Question: All works fine for me as the title says, but the problem is with .
What I am getting:
<URL>
What I want:
<URL>
The Code I am executing:
'''
<?php
$id = $rowpt['Id'];
$lstmt = $user_home->runQuery("SELECT * FROM received WHERE Id = :fn");
$lstmt->bindParam(':fn',$id);
$lstmt->execute();
// Left Hand Side Columns
while($lrow=$lstmt->fetch(PDO::FETCH_ASSOC))
{
extract($lrow);
?>
<tr>
<td><?php echo $Date; ?></td>
<td><?php echo $Reason; ?></td>
<td><?php echo $Amnt; ?></td>
<td></td><td></td><td></td><td></td>
</tr>
<?php
}
$lstmtc = $user_home->runQuery("SELECT * FROM payment WHERE Id = :fn ORDER BY Sr ASC");
$lstmtc->bindParam(':fn',$id);
$lstmtc->execute();
// Right Hand Side Columns
while($lrowc=$lstmtc->fetch(PDO::FETCH_ASSOC))
{
extract($lrowc);
?>
<tr>
<td></td><td></td><td></td><td></td>
<td><?php echo $Date; ?></td>
<td><?php echo $Reason; ?></td>
<td><?php echo $Amnt; ?></td>
</tr>
<?php
}
?>
'''
What changes should I make in the code, so that I get my expected results?
After executing codes provided at <URL> worked fine. After increasing some more rows I got the result as:

> The right column is repeated
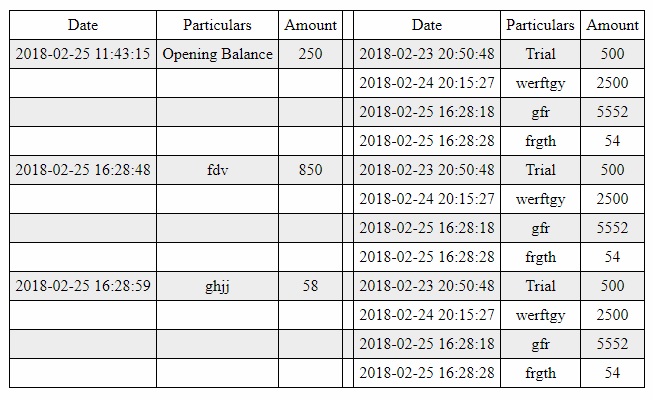
Answer: Your issue is with your table structure.
Your first query outputs a table as so;
'''
<tr>
<td><?php echo $Date; ?></td>
<td><?php echo $Reason; ?></td>
<td><?php echo $Amnt; ?></td>
<td></td><td></td><td></td><td></td>
</tr>
'''
This is 3 populated cells followed by 4 unpopulated cells on one row, then you close the row for the table and go to the next part on the second SQL transaction.
'''
<tr>
<td></td><td></td><td></td><td></td>
<td><?php echo $Date; ?></td>
<td><?php echo $Reason; ?></td>
<td><?php echo $Amnt; ?></td>
</tr>
'''
This is on a new row, you are putting 4 unpopulated cells followed by 3 populated ones. Thus your transaction table is a bit off.
As to how to solve it, it might be best to look at doing your query as a join in order to get both received and payment table data and then construct the table.
Here is an article/guide on doing joins for tables.
<URL>
---
Without proper knowledge of your setup, this is the best solution as close to your current implementation;
'''
<?php
$id = $rowpt['Id'];
$lstmt = $user_home->runQuery("SELECT * FROM received WHERE Id = :fn");
$lstmt->bindParam(':fn',$id);
$lstmt->execute();
while($left = $lstmt->fetch(PDO::FETCH_ASSOC)) {
extract($left);
echo "<tr>";
echo "<td>" . $left["date"] . "</td>" . "<td>" . $left["reason"] . "</td>" . "<td>" . $left["amnt"] . "</td>" . "<td></td>";
$tRow = 1;
$lstmtc = $user_home->runQuery("SELECT * FROM payment WHERE Id = :fn ORDER BY Sr ASC");
$lstmtc->bindParam(':fn',$id);
$lstmtc->execute();
while($right = $lstmtc->fetch(PDO::FETCH_ASSOC)) {
extract($right);
if ($right["id"] == $left["id"]) {
if ($tRow != 1) { echo "<tr><td></td><td></td><td></td><td></td>"; }
echo "<td>" . $right["date"] . "</td>" . "<td>" . $right["reason"] . "</td>" . "<td>" . $right["amnt"] . "</td>";
if ($tRow != 1) { echo "</tr>"; }
$tRow++;
}
}
echo "</tr>";
}
?>
'''
---
Update, after realizing exactly what you needed, I threw some tables together and put this together, I am using mariaDB and the joins I thought would work were not for some reason, so here we make two different calls, build both sides of the table and then output them together.
'''
<?php
// My test DB connection
$db = new PDO("mysql:dbname=test;host=localhost", "test", "test");
// ID we are looking for
$id = 1;
$received = "SELECT * FROM received WHERE id = :fn";
$payments = "SELECT * FROM payments WHERE id = :fn";
$dbQuery = $db->prepare($payments);
$dbQuery->bindParam(':fn', $id);
$dbQuery->execute();
$leftRows = [];
while ( $left = $dbQuery->fetch(PDO::FETCH_ASSOC) ) {
$leftRows[] = ("<td>" . $left["date"] . "</td>" . "<td>" . $left["reason"] . "</td>" . "<td>" . $left["amnt"] . "</td>" . "<td></td>");
}
$rightRows = [];
$dbQuery = $db->prepare($received);
$dbQuery->bindParam(':fn', $id);
$dbQuery->execute();
while ( $right = $dbQuery->fetch(PDO::FETCH_ASSOC) ) {
$rightRows[] = ("<td>" . $right["date"] . "</td>" . "<td>" . $right["reason"] . "</td>" . "<td>" . $right["amnt"] . "</td>");
}
echo "<table>";
for ($i = 0; $i < count($leftRows) || $i < count($rightRows); $i++) {
echo "<tr>";
if (empty($leftRows[$i])) echo "<td></td><td></td><td></td><td></td>"; else echo $leftRows[$i];
if (empty($rightRows[$i])) echo "<td></td><td></td><td></td>"; else echo $rightRows[$i];
echo "</tr>";
}
echo "</table>";
?>
'''